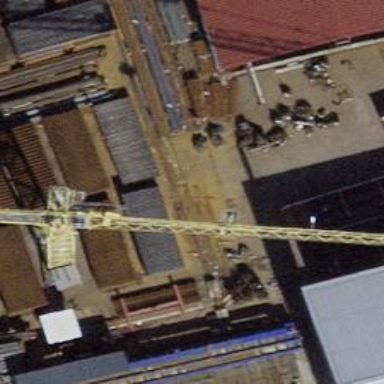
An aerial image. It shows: Crane is depicted.